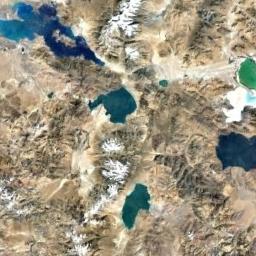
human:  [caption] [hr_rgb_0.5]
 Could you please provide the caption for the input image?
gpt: There is a group of irregular blue lakes on the brown mountains .

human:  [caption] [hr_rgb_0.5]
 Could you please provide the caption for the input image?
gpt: The ground is uneven around the lake .

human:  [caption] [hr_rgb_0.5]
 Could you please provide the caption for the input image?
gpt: The two lakes are not the same color .

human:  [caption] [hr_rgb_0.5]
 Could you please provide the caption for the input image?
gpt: Some lakes of different sizes and colors lie in a mountainous area .

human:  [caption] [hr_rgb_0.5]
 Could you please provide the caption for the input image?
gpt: There are some lakes in a brown mountains with some white ridges .